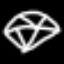
Label: diamond